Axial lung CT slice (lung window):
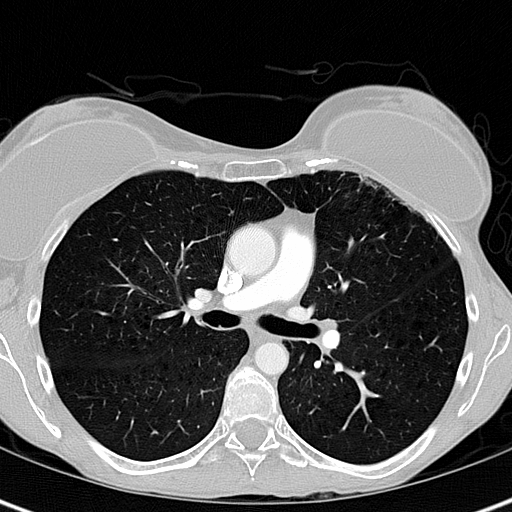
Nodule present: no